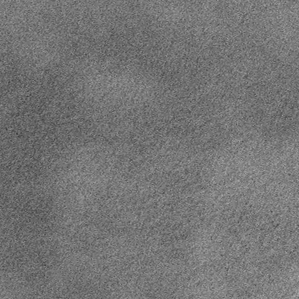
Label: frost